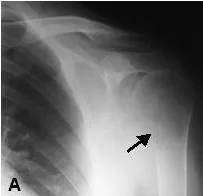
A; Plain radiograph of the left shoulder showing a lytic lesion affecting the proximal humerus, with cortical irregularity medially (arrow), that was not initially recognized.
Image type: radiology (x_ray)